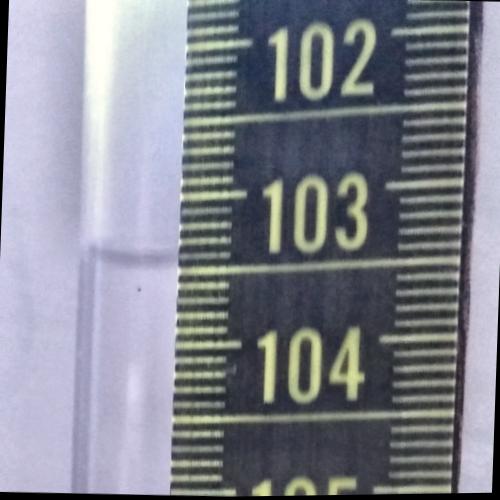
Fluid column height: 103.4 cm